Question: I have the following HTML> <URL>.
When I output it to PDF using DOMPDF, on the first page I got the 2 first rows, than I got 10 empty pages and than 2 pages with the rest of the content.
How can I break the table so it will spread on the correct number of pages?
I tried to use 'page-break-inside: avoid;' on the main table, but It ruined the broken row.

I want it to break like you expect it to break but I have no idea how...
Any help would be appreciated.
Thanks!
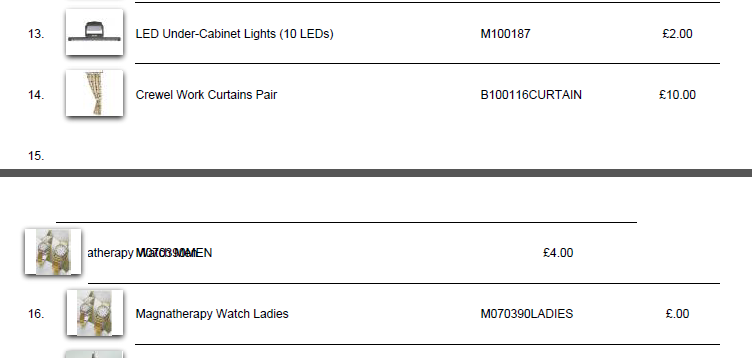
Answer: The rendering issue is due to a known bug related to a single entity that is too large to fit on a page. In your case, your product list table (which is larger than a page) is contained within another table, which creates a table cell too large to fit on a page. See the dompdf tracker, <URL>.
Luckily, your layout is such that the work around is fairly simple. Move the product list table outside the container. <URL>.